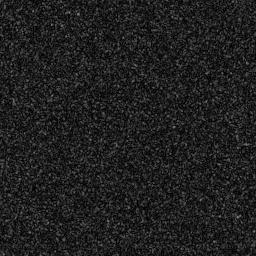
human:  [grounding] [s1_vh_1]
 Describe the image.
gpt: In the satellite image, there is  <ref>1 medium ship </ref> <box>[[44, 37, 50, 50, 0]]</box> located at center,  <ref>1 small ship </ref> <box>[[51, 22, 57, 34, 0]]</box> located at top,  <ref>1 medium ship </ref> <box>[[67, 67, 77, 75, 0]]</box> located at bottom right.